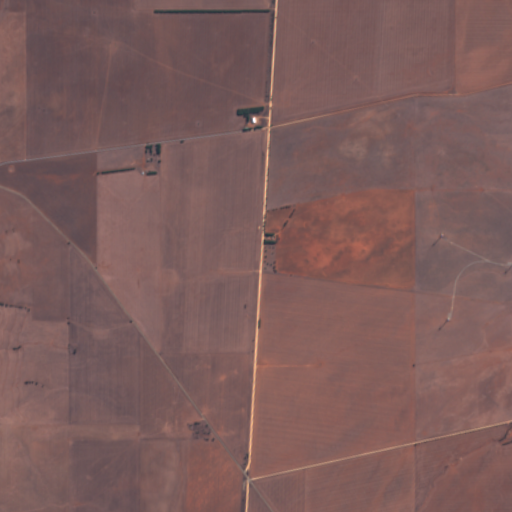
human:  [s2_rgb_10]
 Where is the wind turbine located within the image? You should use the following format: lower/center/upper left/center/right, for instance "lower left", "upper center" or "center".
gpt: The wind turbine is located in the center right of the image.
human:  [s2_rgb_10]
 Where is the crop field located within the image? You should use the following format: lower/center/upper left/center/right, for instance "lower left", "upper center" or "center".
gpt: There is no crop field in the image.